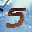
Label: 5